Field crop: maize
Growth stage: 2
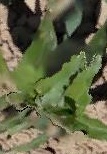
Species: maize